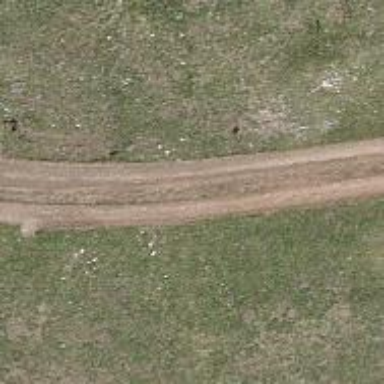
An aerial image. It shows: Grass track with grade 5 tracktype.